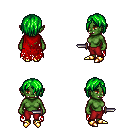
a pixel art fantasy rpg character, female body template, orc, green skin, red tattered cape, red pants, green bangs hairstyle, gold boots, dagger, four views (front, back, left, right), 2x2 character sprite sheet, small pixel art, hard edges, no anti-aliasing